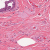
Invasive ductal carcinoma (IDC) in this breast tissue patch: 0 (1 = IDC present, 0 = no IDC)